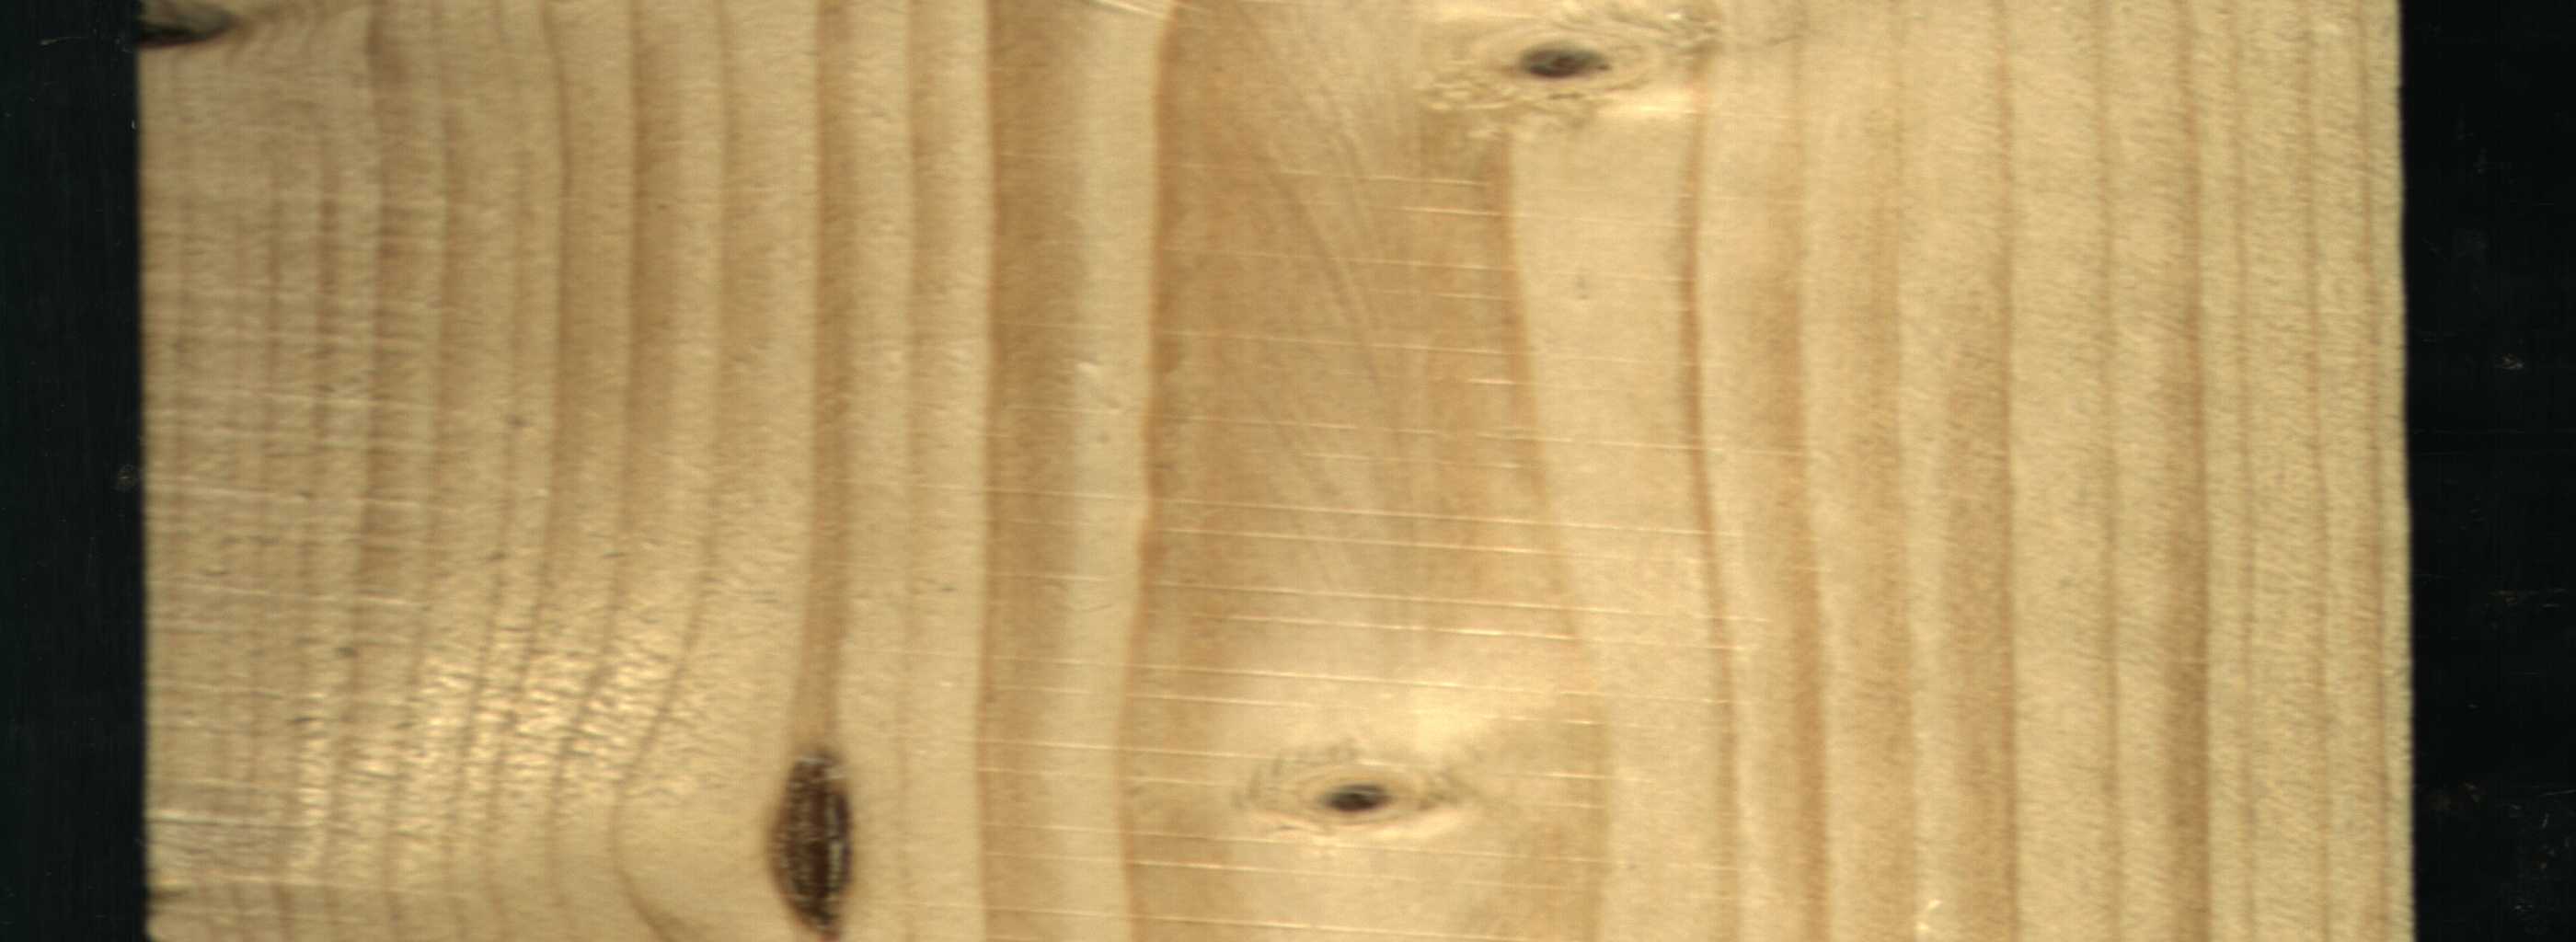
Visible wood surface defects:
resin
Live_Knot
Live_Knot
Live_Knot